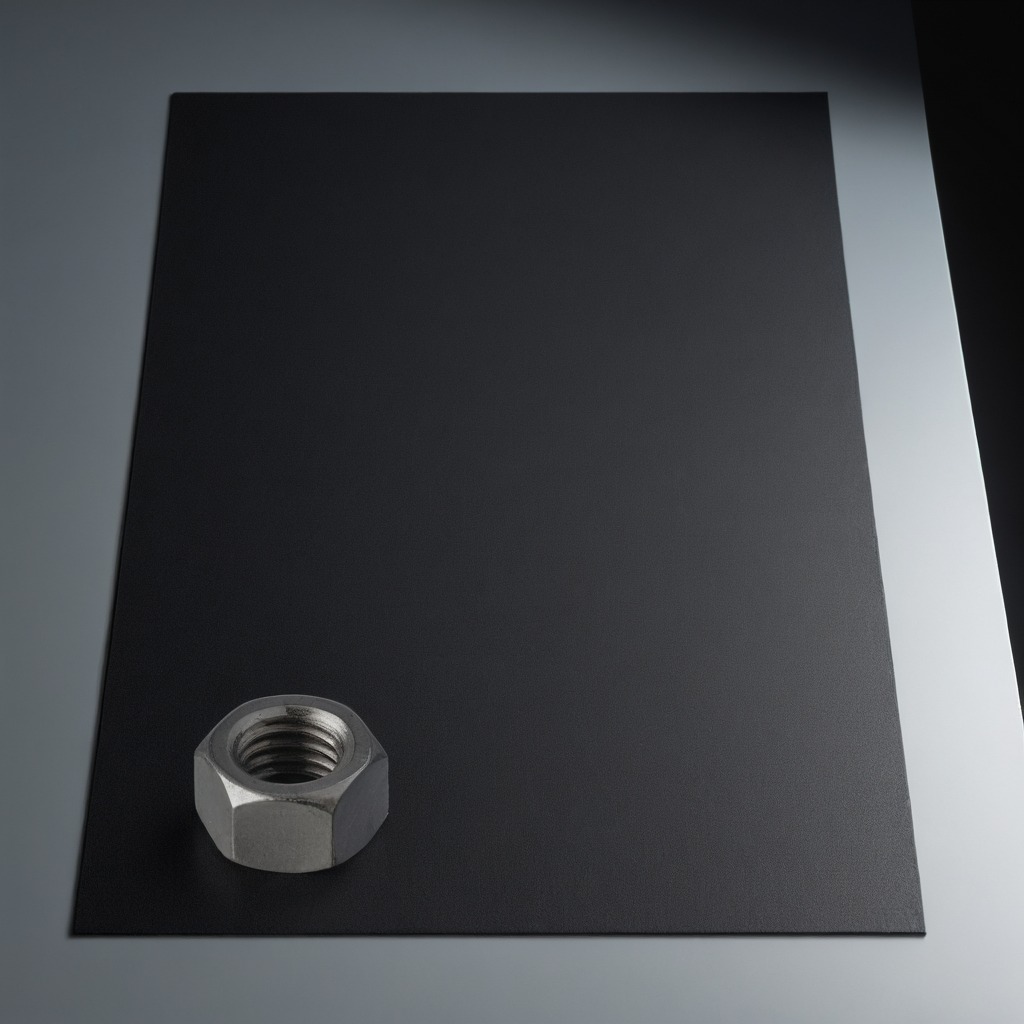
A metal nut lies on the clean granite tabletop covered with a black rubber mat inside a workshop under bright overhead lighting crisp shadows high clarity worn but beneath the mat.